Aerial crown-view tile of a tropical tree (Barro Colorado Island, Panama), acquired 20241014:
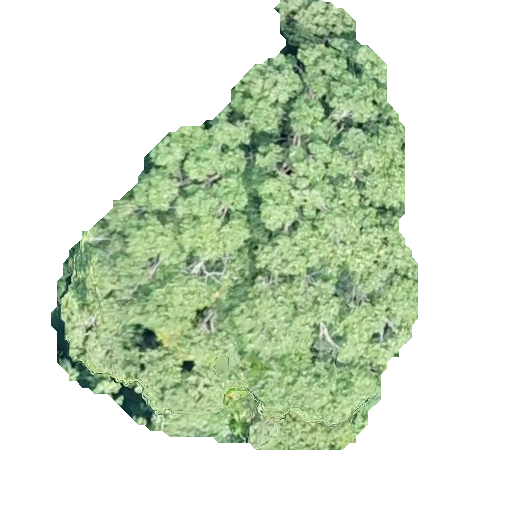
Species: Ocotea leptobotra
GBIF accepted scientific name: Ocotea leptobotra
Crown area: 169.429 m²